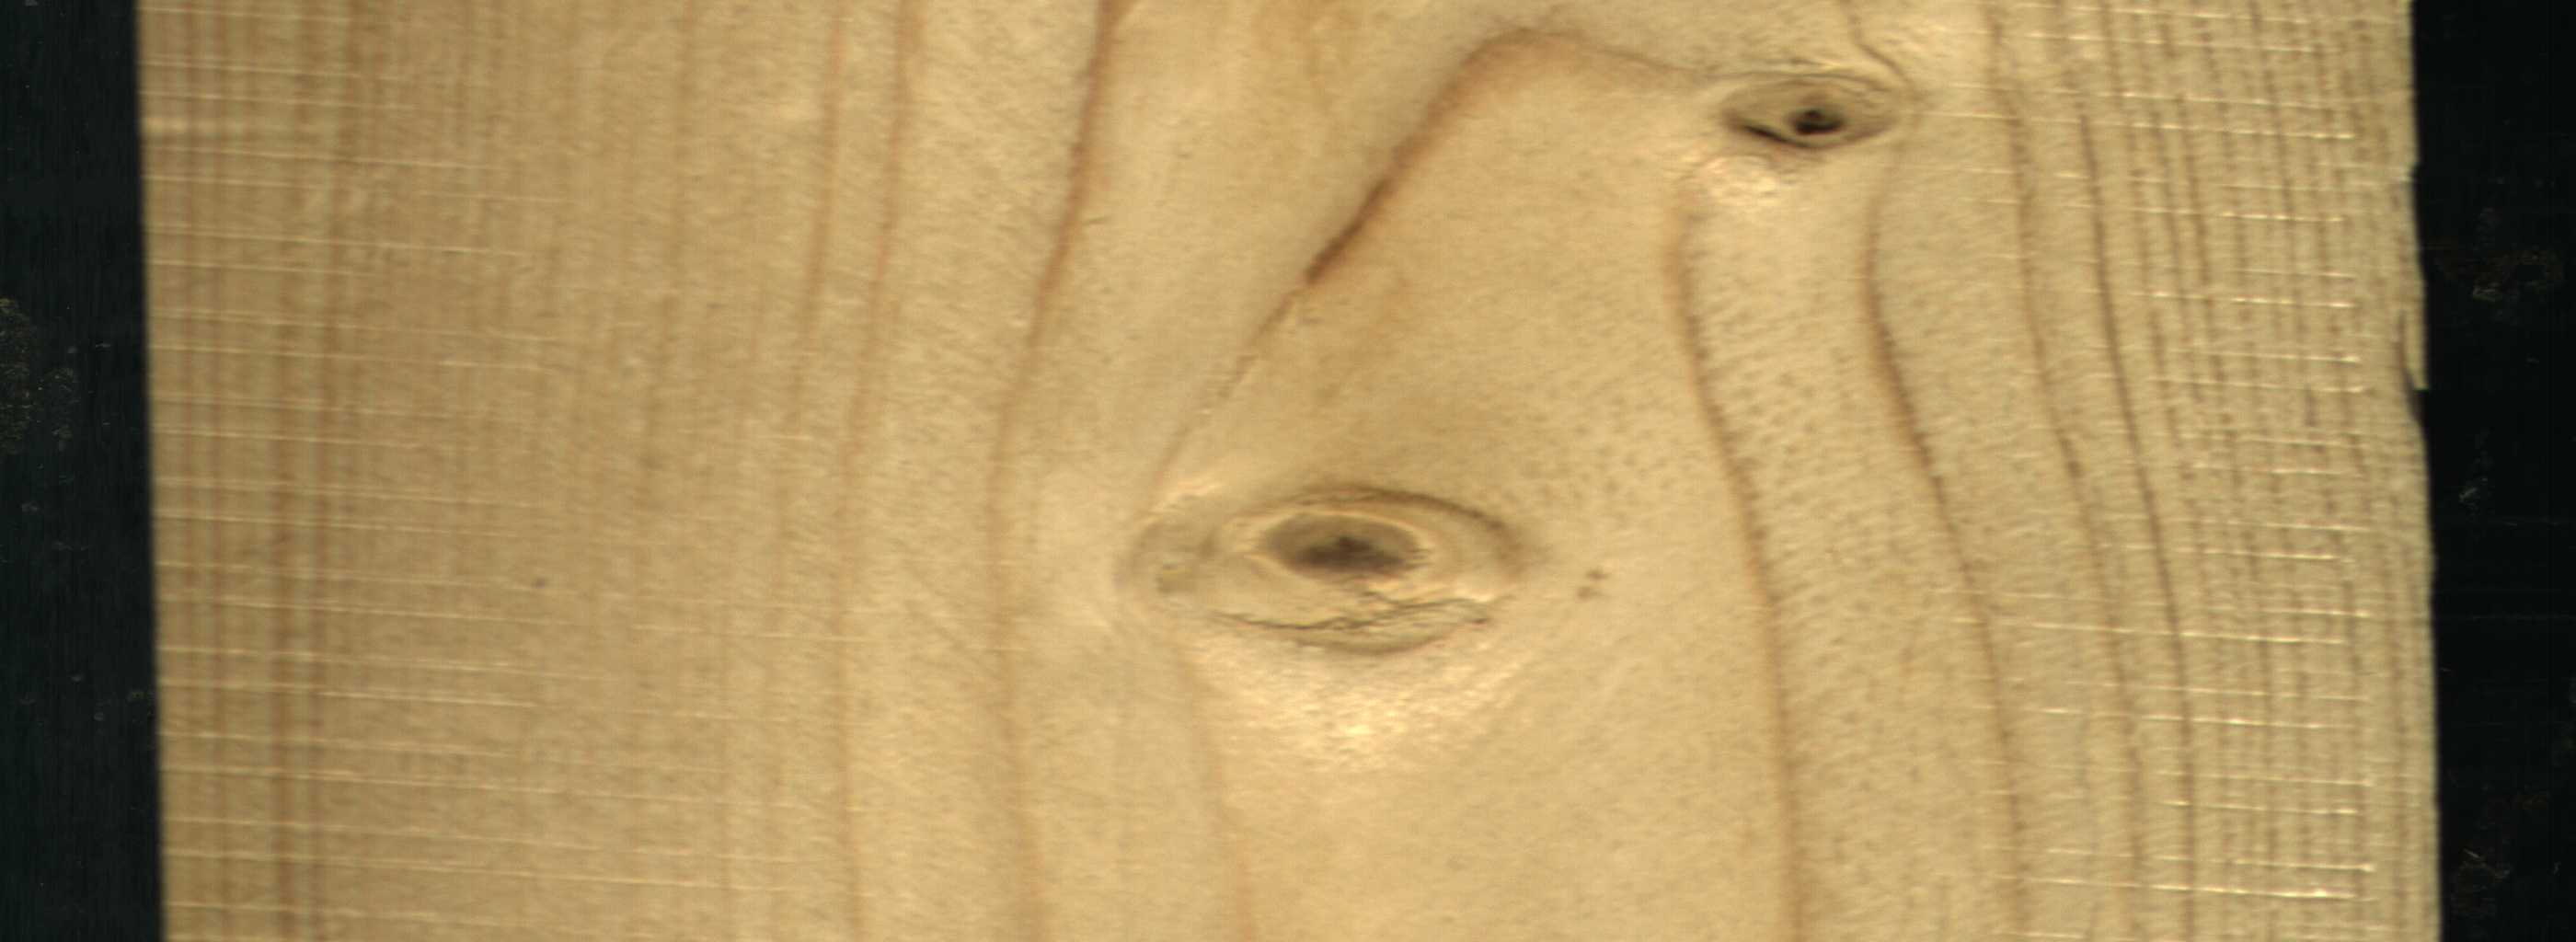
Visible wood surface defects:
Dead_Knot
Live_Knot